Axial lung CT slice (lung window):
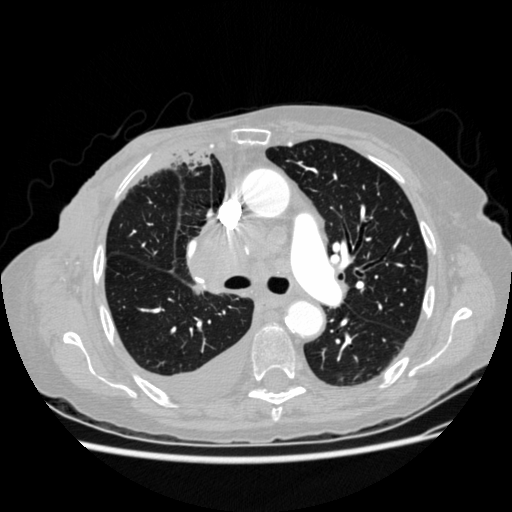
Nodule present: no